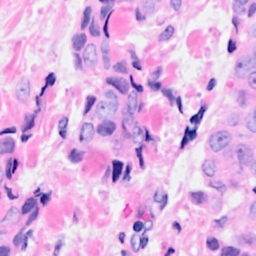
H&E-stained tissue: Breast